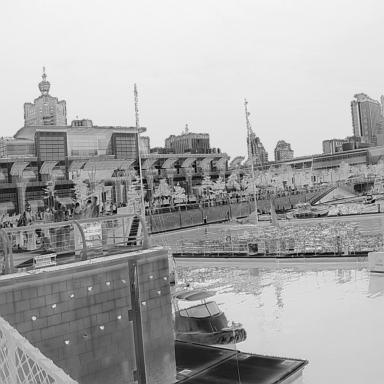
There are two sailboats in the infrared image.